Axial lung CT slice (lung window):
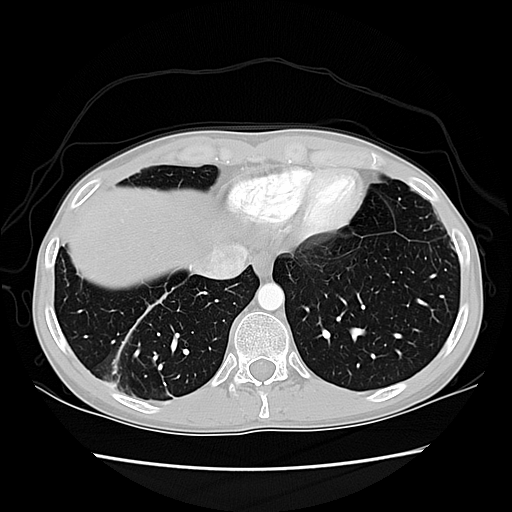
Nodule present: no